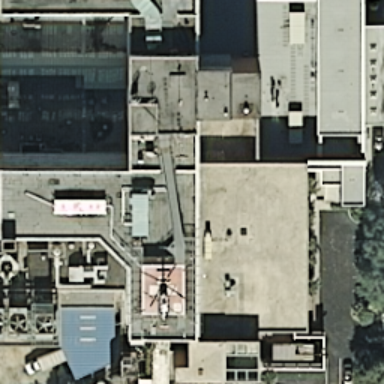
There are some buildings arranged compact .